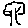
Label: tree